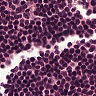
Metastatic tissue present: no